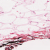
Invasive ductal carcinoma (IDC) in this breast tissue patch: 0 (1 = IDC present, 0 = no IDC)